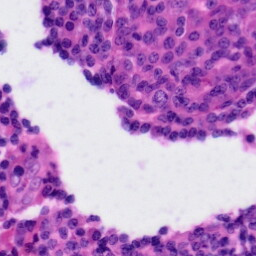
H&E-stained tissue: Tonsil